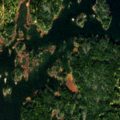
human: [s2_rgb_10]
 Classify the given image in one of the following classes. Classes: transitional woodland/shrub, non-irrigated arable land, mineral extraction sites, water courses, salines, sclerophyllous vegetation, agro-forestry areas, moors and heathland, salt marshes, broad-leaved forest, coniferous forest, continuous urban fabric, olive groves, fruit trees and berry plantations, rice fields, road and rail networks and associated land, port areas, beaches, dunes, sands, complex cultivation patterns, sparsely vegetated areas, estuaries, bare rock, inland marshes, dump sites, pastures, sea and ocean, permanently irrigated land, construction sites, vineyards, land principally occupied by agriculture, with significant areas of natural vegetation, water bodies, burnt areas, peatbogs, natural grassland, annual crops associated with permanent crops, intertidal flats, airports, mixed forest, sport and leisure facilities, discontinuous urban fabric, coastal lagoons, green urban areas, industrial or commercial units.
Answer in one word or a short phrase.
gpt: mixed forest, sea and ocean